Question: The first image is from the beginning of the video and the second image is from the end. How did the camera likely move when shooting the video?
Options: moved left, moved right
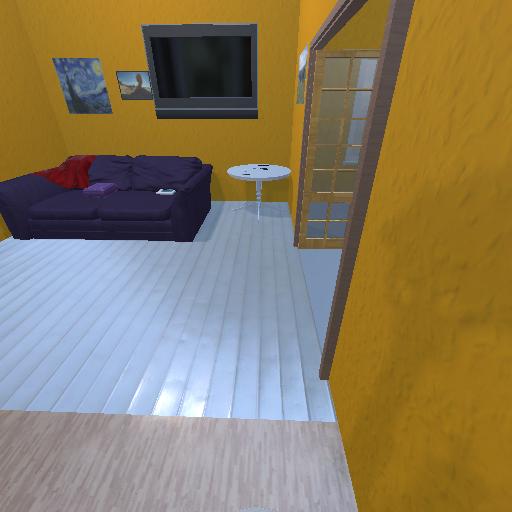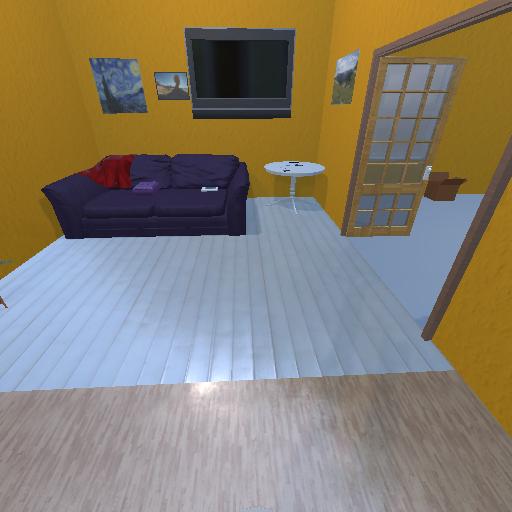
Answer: moved left